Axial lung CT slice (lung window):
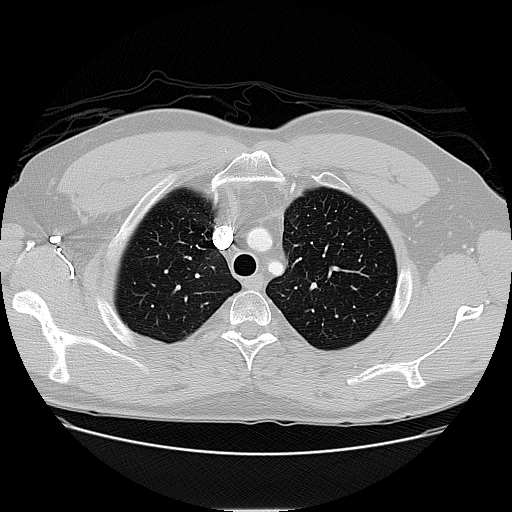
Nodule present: no